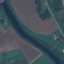
Land use / land cover: River